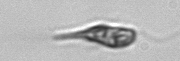
Label: Euglena